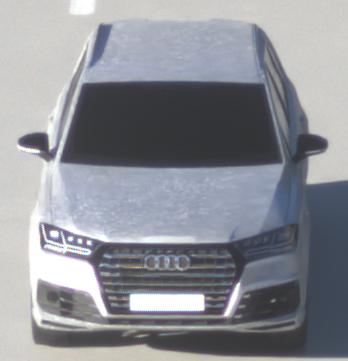
Make: Audi
Model: SQ7
Detailed model: -
Model produced from: 2016
Model produced until: 2018
Doors: 5
Color: white
Road condition: wet road
Daytime: sunrise or sunset
Contrast: medium contrast